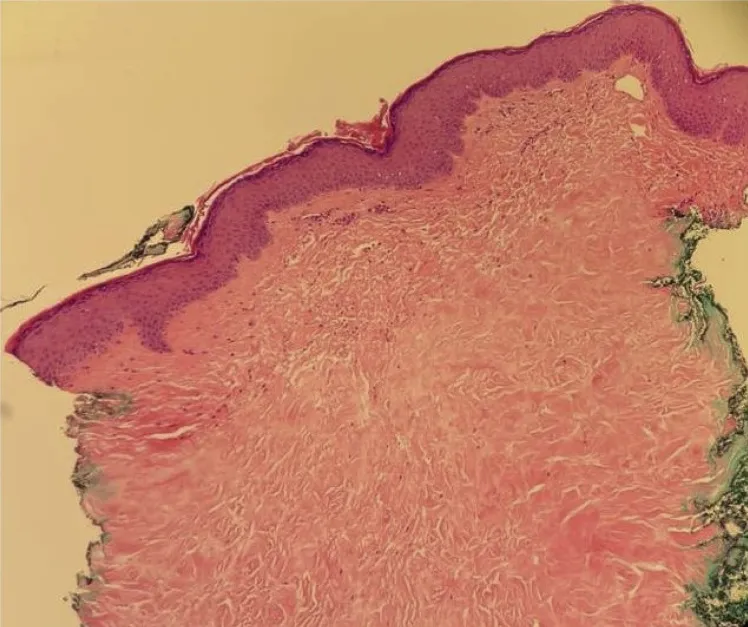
Histology of necrobiosis lipodica showing dense collagen material deposition and subcutaneous tissue sclerosis. The upper dermis and papillary dermis contained few inflammatory cells.
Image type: pathology (h&e)